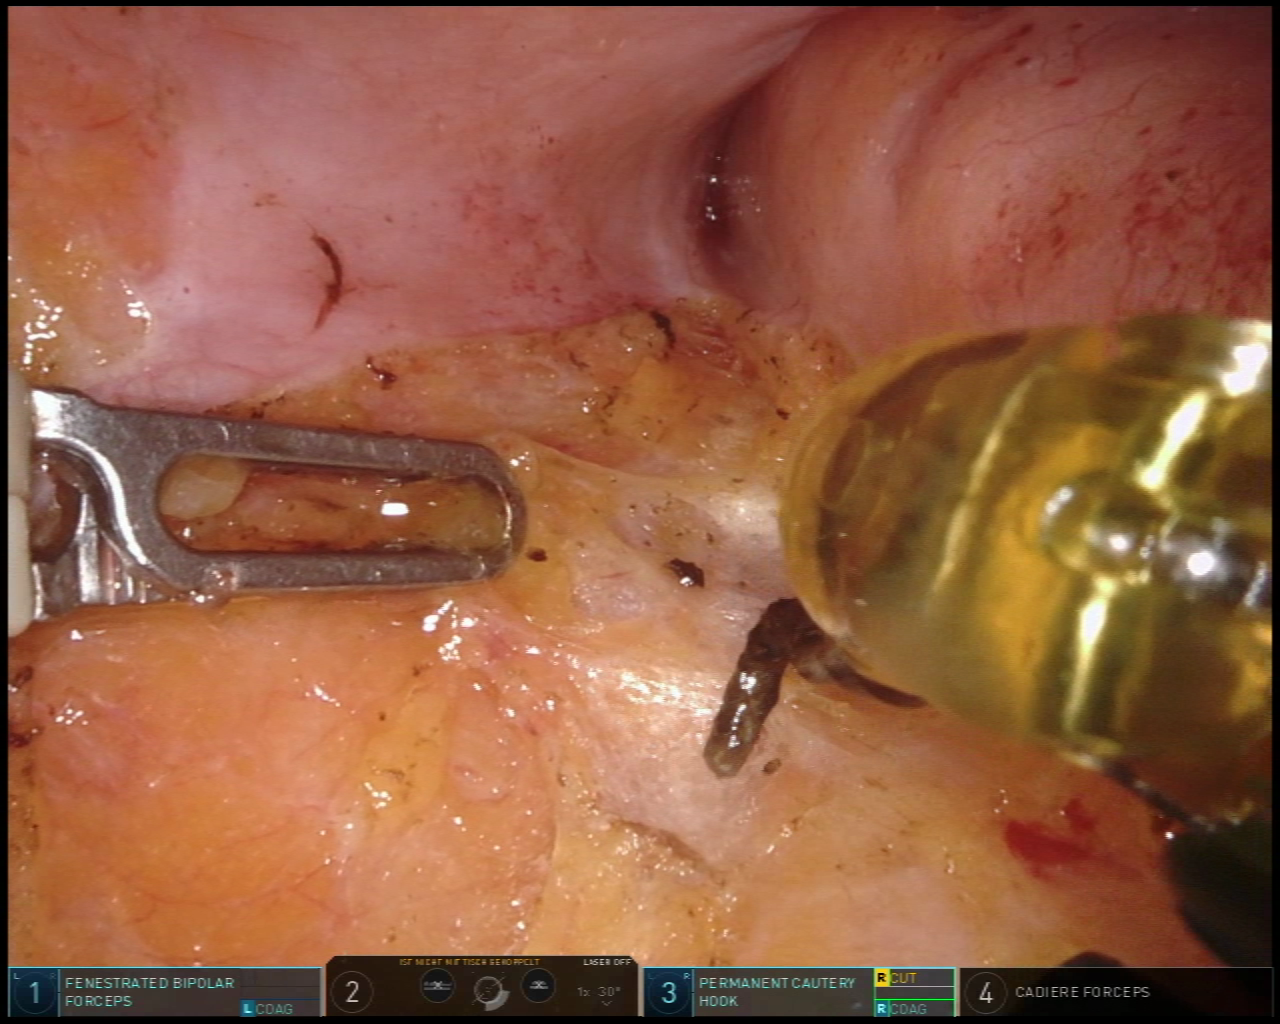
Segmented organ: abdominal_wall
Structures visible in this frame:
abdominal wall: yes
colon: no
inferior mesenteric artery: no
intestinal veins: no
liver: no
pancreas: no
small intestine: no
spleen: no
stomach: no
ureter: no
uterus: no
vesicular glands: no